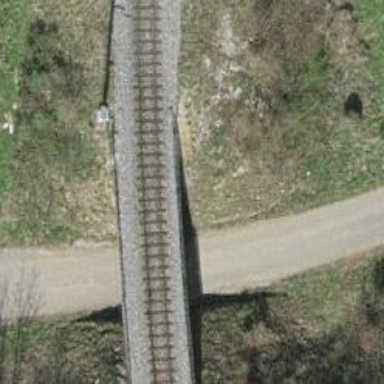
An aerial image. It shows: Narrow-gauge railway bridge with electrified tracks and single track passing over it.